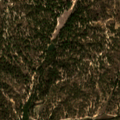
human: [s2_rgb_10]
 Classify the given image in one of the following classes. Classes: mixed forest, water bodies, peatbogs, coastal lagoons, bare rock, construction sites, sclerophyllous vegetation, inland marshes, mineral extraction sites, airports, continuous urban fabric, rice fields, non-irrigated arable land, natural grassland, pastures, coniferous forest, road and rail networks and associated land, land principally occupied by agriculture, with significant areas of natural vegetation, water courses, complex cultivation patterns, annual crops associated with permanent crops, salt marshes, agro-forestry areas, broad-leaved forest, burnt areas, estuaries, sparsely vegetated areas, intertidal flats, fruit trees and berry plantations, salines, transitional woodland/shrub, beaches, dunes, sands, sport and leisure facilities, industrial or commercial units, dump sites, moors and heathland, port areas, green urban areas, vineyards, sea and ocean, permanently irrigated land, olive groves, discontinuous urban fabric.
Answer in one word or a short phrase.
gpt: non-irrigated arable land, broad-leaved forest, mixed forest, transitional woodland/shrub